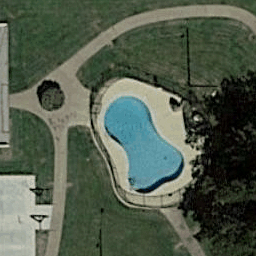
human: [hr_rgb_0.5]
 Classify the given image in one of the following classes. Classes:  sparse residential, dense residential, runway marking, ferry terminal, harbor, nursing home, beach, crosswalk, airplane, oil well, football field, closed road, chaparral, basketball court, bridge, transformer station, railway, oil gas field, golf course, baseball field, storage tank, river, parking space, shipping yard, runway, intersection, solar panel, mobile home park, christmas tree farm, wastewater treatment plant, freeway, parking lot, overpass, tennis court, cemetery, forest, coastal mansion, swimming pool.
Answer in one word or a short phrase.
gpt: swimming pool